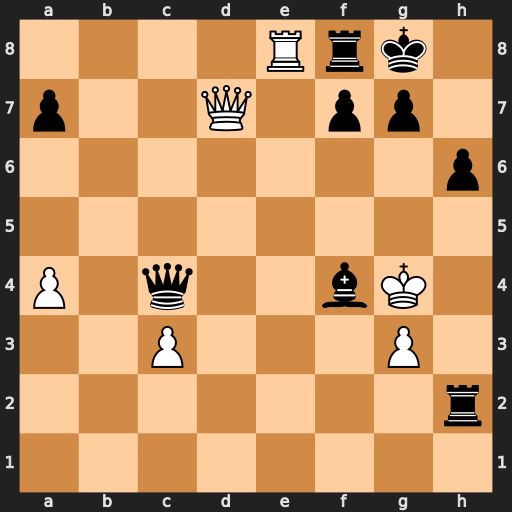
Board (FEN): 4Rrk1/p2Q1pp1/7p/8/P1q2bK1/2P3P1/7r/8
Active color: w
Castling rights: -
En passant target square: -
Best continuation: Rxf8+ Kh7 Qf5+ g6 Rxf7+ Qxf7 Qxf7+